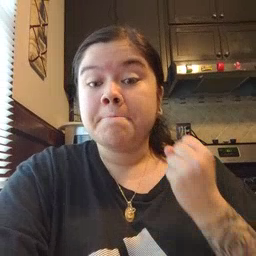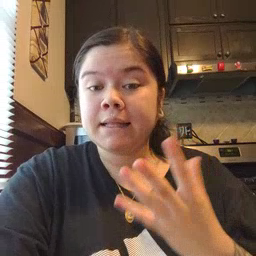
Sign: many